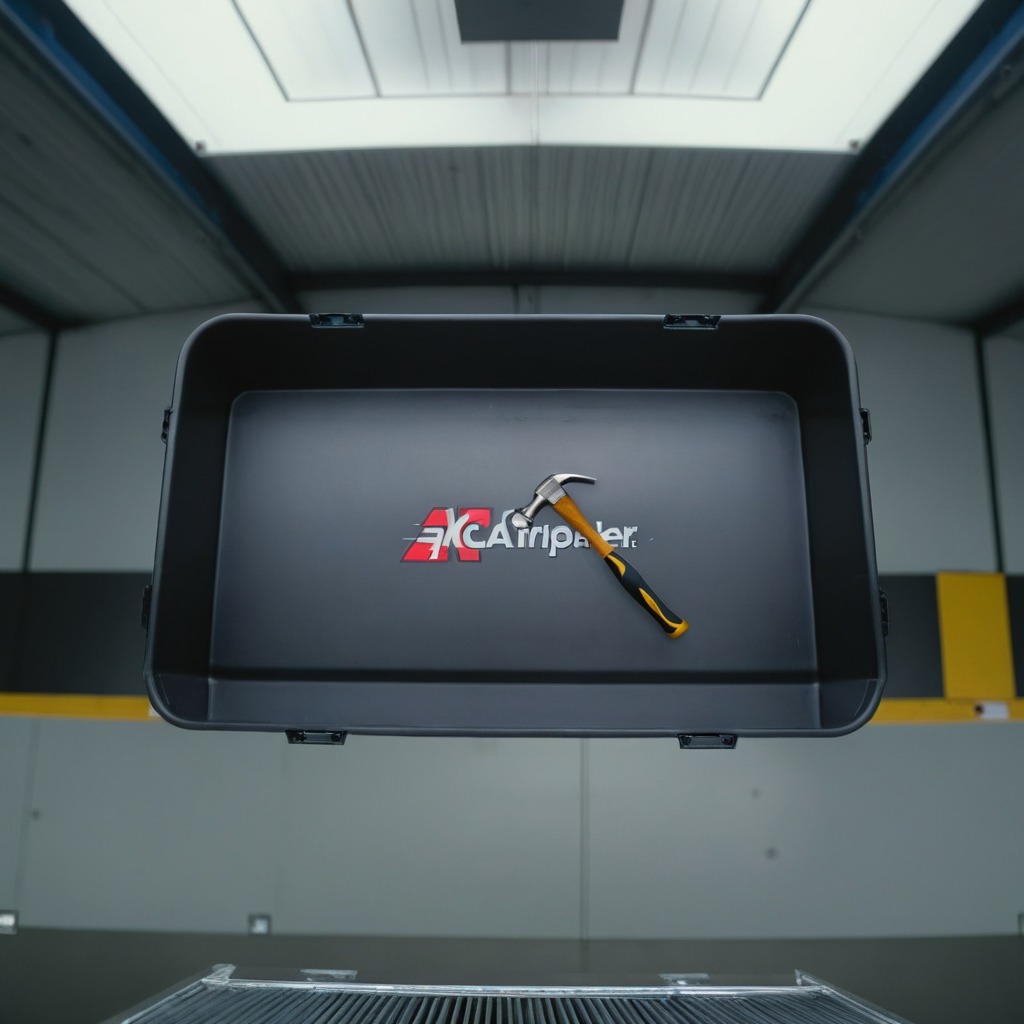
A hammer is lying on the toolbox surface in the airplane hangar workshop 8K.